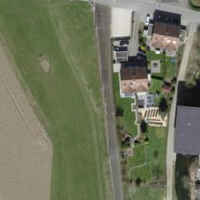
EUNIS habitat code: 55
Species observed at this site:
Antirrhinum majus